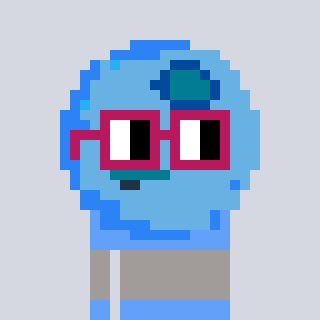
a pixel art character with square dark red glasses, a blueberry-shaped head and a blue-colored body on a cool background